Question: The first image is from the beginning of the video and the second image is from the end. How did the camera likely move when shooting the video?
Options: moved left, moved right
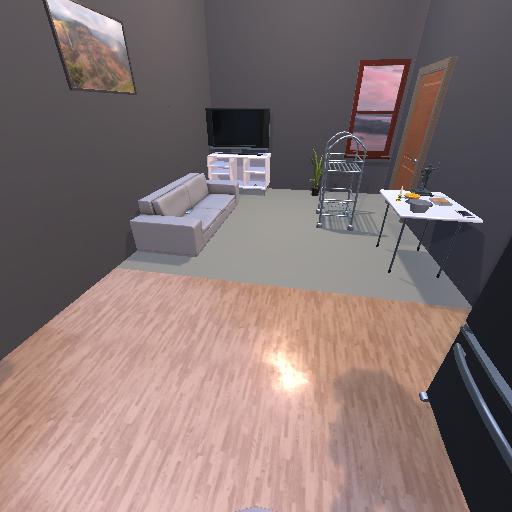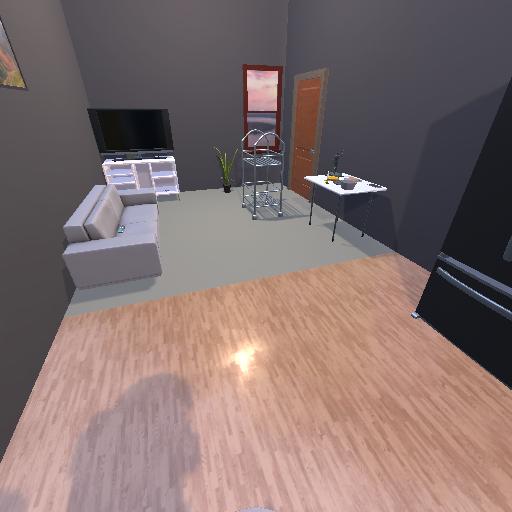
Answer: moved left